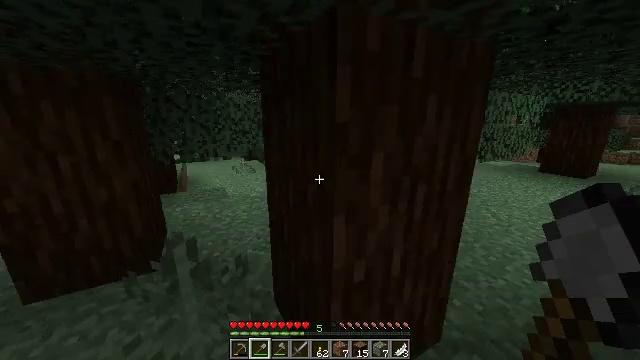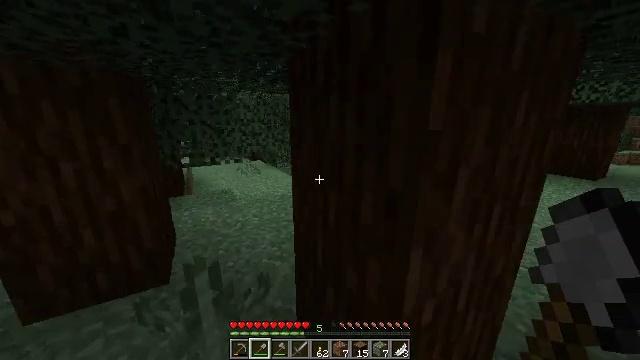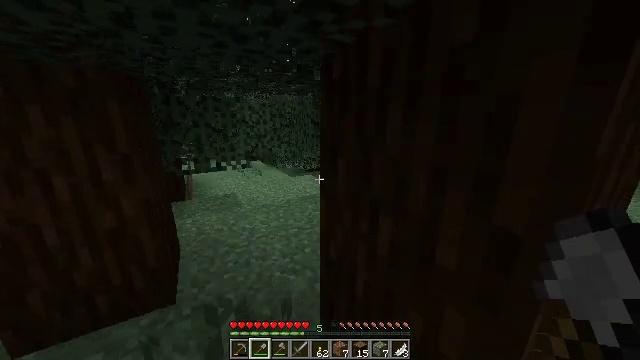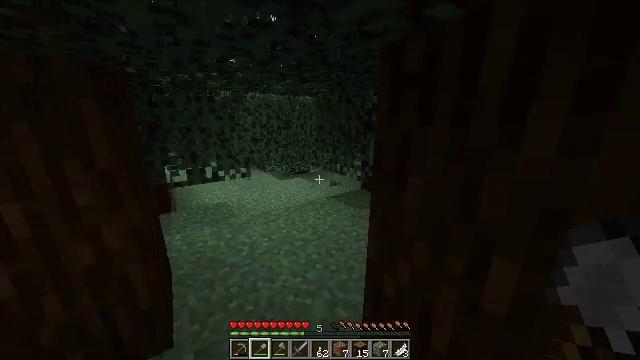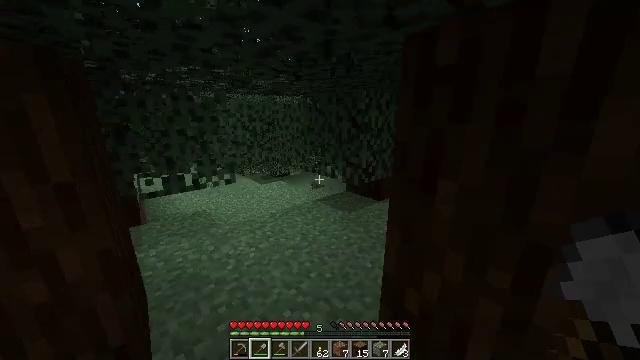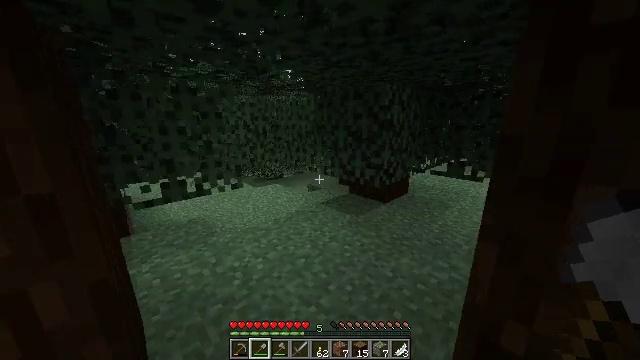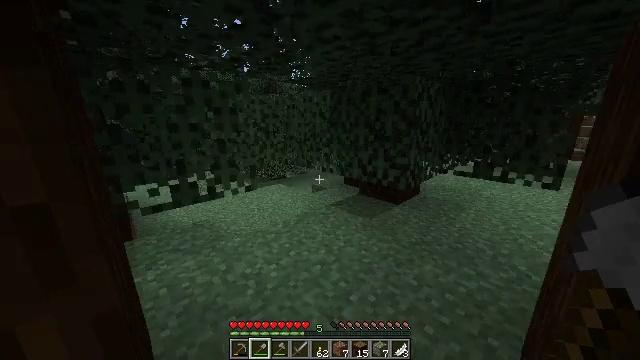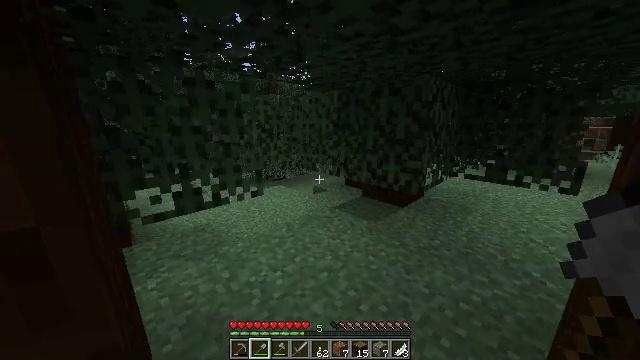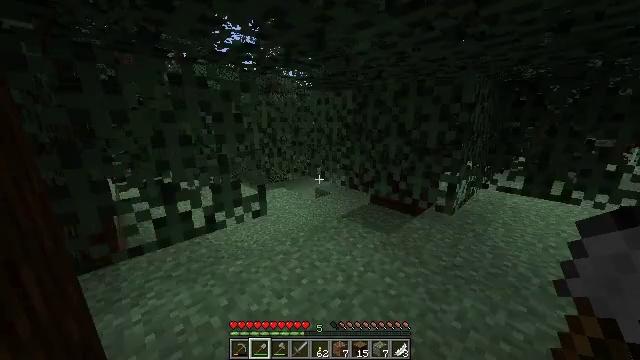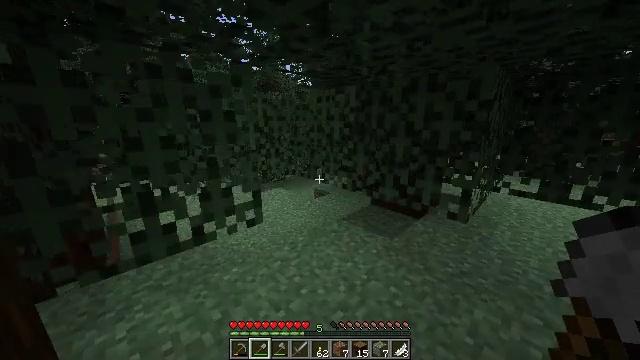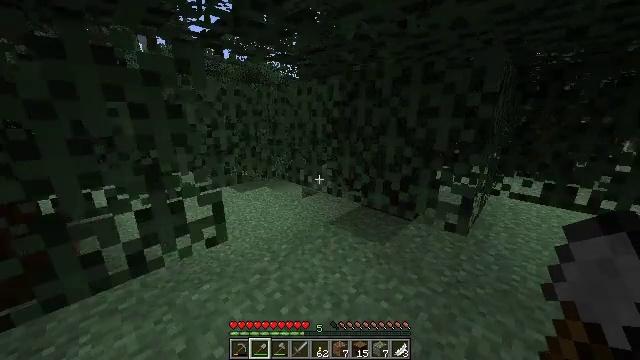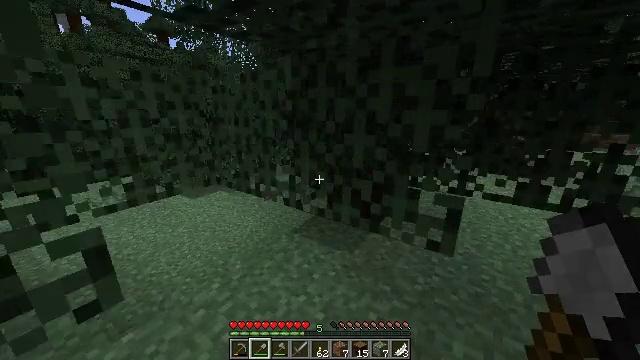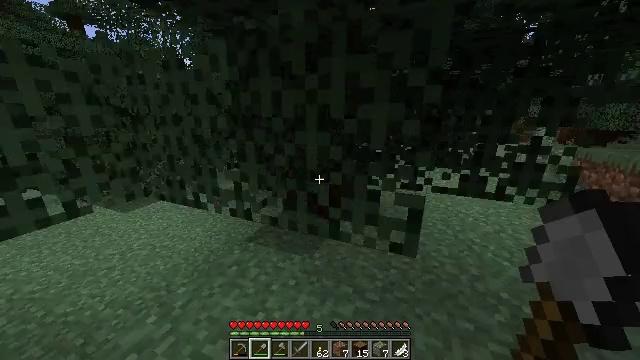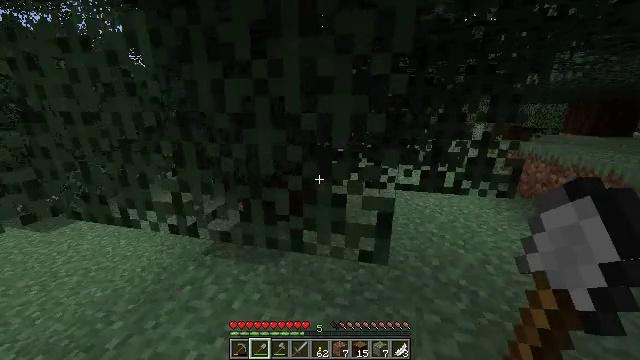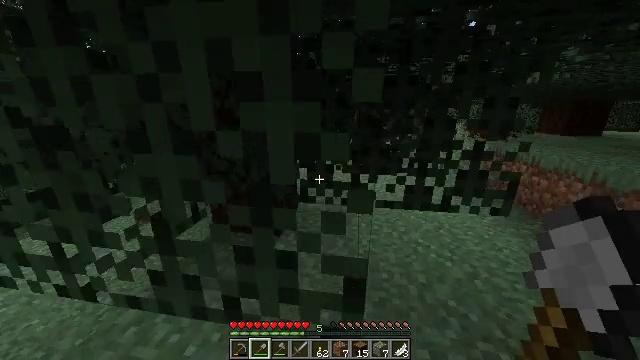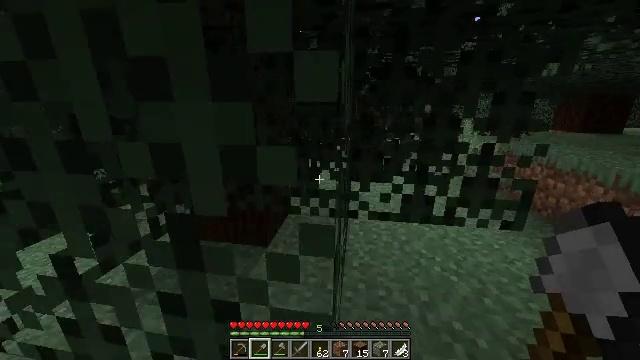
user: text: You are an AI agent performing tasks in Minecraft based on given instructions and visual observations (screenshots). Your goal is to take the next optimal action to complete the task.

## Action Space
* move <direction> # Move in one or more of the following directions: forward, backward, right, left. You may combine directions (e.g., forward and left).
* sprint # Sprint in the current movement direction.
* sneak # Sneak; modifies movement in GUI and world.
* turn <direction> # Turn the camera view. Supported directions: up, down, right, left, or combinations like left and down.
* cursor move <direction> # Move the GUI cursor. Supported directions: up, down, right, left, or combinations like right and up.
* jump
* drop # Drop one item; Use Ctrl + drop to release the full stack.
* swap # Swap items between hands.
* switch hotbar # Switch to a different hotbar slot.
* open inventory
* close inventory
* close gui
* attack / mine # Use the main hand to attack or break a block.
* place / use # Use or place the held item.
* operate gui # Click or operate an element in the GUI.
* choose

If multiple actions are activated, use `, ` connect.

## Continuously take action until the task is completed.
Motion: motion action
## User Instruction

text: Destroy the spruce leaves to get sticks and saplings.
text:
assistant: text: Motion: move forward and move left, sprint
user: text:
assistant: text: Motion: move forward and move left, sprint
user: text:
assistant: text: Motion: move forward and move left, sprint, turn right
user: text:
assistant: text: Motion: move forward and move left, sprint, turn right
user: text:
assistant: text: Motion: move forward and move left, sprint, turn right
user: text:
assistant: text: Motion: move forward and move left, sprint
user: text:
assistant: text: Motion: move forward, sprint
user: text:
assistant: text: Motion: move forward, sprint
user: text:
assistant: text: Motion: move forward, sprint
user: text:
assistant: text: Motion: move forward, sprint, turn right
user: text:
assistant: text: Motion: move forward, sprint, turn right
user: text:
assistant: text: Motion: move forward, sprint, turn right
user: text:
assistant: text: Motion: move forward and move right, sprint, turn right
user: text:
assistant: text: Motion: move forward and move right, sprint, turn right
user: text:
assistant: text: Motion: move forward and move right, sprint
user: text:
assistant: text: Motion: move forward and move right, sprint, turn left
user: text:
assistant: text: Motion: move forward and move left, sprint, turn left
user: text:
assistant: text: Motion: move forward and move left, sprint, turn left and down
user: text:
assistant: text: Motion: move forward and move left, sprint, turn left
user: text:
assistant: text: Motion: move forward and move left, sprint, turn left and down
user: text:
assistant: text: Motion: move forward and move left, sprint, turn left
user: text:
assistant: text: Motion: move forward and move left, sprint
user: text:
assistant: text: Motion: move forward and move left, sprint
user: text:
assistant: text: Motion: move forward and move left, sprint, turn right
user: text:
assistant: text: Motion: move forward and move left, sprint, turn right
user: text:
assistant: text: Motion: move forward and move left, sprint
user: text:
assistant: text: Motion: move forward, sprint
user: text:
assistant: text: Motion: move forward, sprint, turn left and down
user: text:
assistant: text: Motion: move forward, sprint, turn left and down
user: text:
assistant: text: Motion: move forward, turn left and down